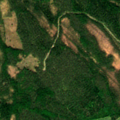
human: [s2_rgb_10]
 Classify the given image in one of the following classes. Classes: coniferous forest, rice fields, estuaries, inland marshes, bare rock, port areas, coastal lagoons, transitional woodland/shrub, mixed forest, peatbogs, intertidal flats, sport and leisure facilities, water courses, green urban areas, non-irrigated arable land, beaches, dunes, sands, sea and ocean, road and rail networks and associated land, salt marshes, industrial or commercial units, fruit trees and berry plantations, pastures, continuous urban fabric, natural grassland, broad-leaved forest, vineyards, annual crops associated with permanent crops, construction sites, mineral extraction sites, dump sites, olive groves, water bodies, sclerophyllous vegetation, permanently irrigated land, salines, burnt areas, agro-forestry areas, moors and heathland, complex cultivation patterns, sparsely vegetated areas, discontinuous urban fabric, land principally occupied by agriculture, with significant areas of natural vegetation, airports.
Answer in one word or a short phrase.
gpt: coniferous forest, mixed forest